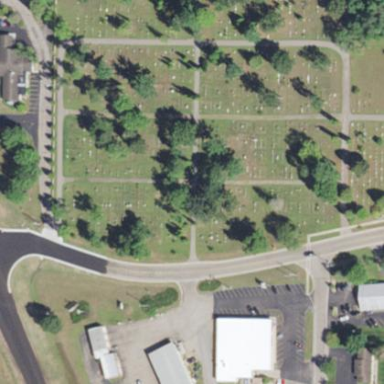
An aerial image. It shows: Cemetery.